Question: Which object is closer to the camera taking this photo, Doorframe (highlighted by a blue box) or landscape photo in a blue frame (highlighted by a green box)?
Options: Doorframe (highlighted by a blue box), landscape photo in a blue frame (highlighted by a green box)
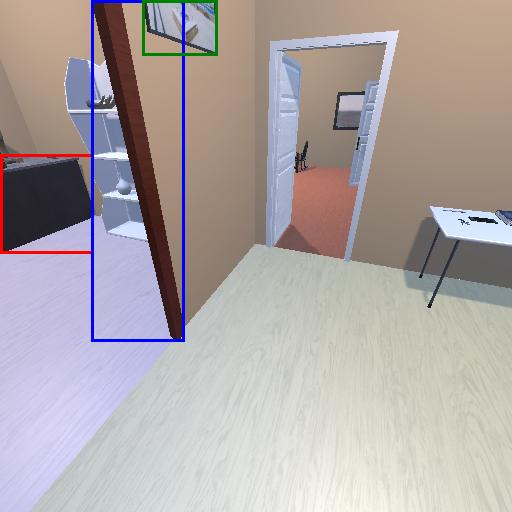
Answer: Doorframe (highlighted by a blue box)